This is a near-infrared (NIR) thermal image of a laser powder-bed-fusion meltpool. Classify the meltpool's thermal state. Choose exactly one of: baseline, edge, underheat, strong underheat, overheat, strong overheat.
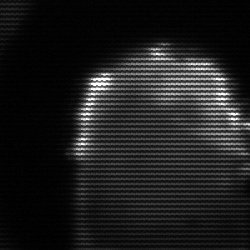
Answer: baseline